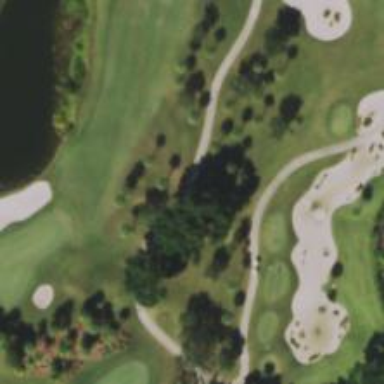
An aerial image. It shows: Service road designated as golf cart path.